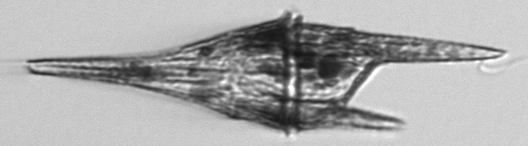
Label: Tripos_furca